Question: I'm working on a blackberry app with intended target OS5+.
I'm creating a GridFieldManager to display data that is fetched from a web-service. Second column of data is often multiline, so i set the lines to be of a bigger height than standard. This is the code for my GridFieldManager:
'''
//Creation and property settings
GridFieldManager myGrid = new GridFieldManager(myScreenData.getSpese().size(), 3, GridFieldManager.USE_ALL_WIDTH|GridFieldManager.VERTICAL_SCROLL);
myGrid.setColumnProperty(0,GridFieldManager.AUTO_SIZE, Display.getWidth()/3);
myGrid.setColumnProperty(1,GridFieldManager.AUTO_SIZE, Display.getWidth()/3);
myGrid.setColumnProperty(2,GridFieldManager.AUTO_SIZE, Display.getWidth()/3);
myGrid.setRowPadding(3);
myGrid.setMargin(3,0,3,0);
for(int i=1;i<myScreenData.getSpese().size()-1;i++){
myGrid.setRowProperty(i, GridFieldManager.FIXED_SIZE, getFont().getHeight()*3);
}
//title population
myGrid.insert(new LabelField("DATA"), 0,FIELD_LEFT);
myGrid.insert(new LabelField("CAUSALE"), 1,FIELD_LEFT);
myGrid.insert(new LabelField("IMPORTO"), 2,FIELD_LEFT);
//Data population
for (int i=0;i<myScreenData.getSpese().size()-1;i++){
System.out.println("aggiungo "+i+" di "+(myScreenData.getSpese().size()-1));
SpesaDateAsString mySpesa = (SpesaDateAsString)myScreenData.getSpese().elementAt(i);
myGrid.insert(new LabelField(mySpesa.getData(),LabelField.FIELD_LEFT|LabelField.FOCUSABLE),0+((i+1)*3),FIELD_LEFT);
myGrid.insert(new LabelField(mySpesa.getCausale(),LabelField.FIELD_LEFT|LabelField.FIELD_VCENTER),1+((i+1)*3),FIELD_LEFT);
myGrid.insert(new LabelField(mySpesa.getImporto(),LabelField.FIELD_LEFT),2+((i+1)*3),FIELD_LEFT);
}
System.out.println("aggiungo la tabella");
result.add(myGrid);
'''
The problem here is that . Here's the screenshot:

Does anyone know what to do? Why is this happening?
I have tried every possible combination of parameters for the row properties (FIXED,AUTO,PREFERRED... ETC) and every possible combinations of paddings and margins. Does anyone know how to solve this?
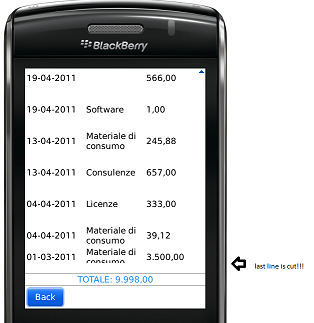
Answer: I think the problem is in this line:
'''
for (int i=0;i<myScreenData.getSpese().size()-1;i++){
'''
Why your limit is 'myScreenData.getSpese().size()-1' and test is strict '<' ?
Either you use less or equal operator or your limit should be 'myScreenData.getSpese().size()'